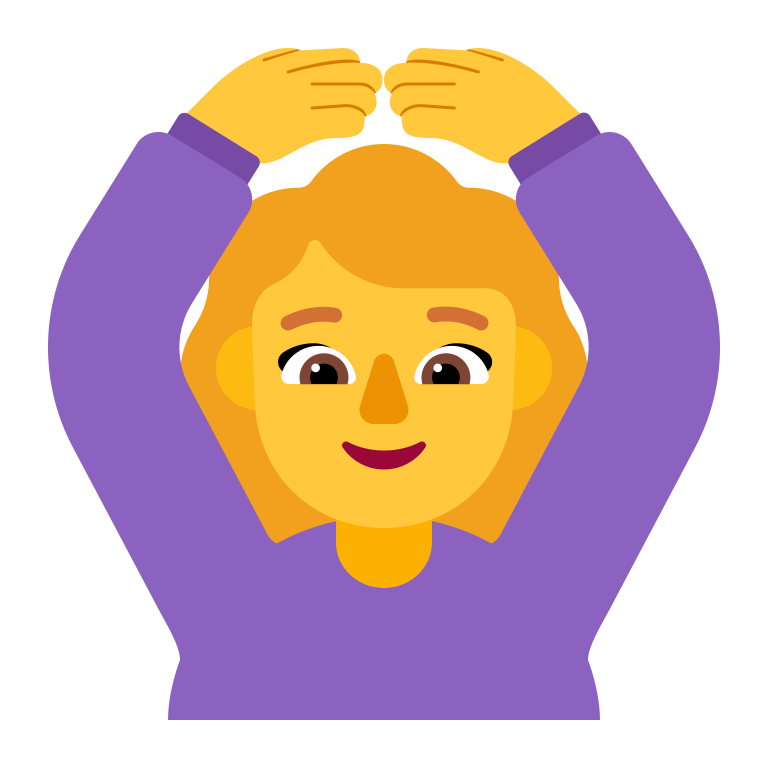
woman gesturing ok flat default